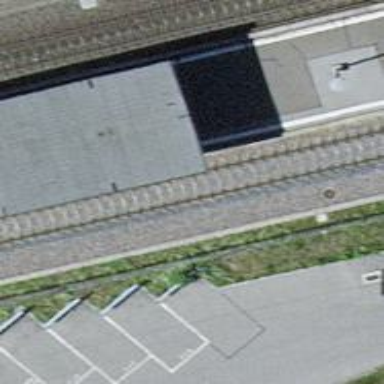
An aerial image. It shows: Railway stop with public transport stop position.